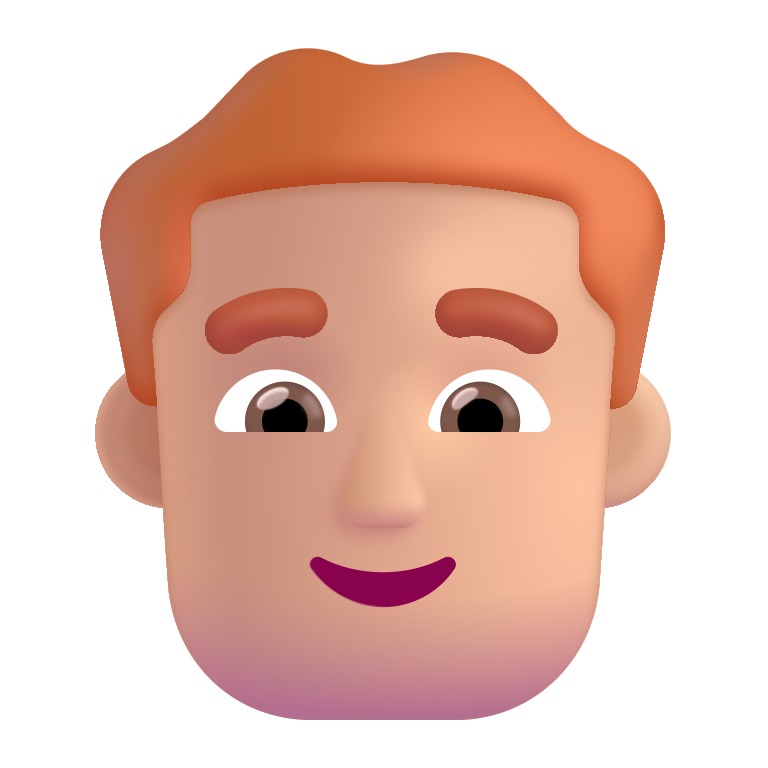
man red hair color  light